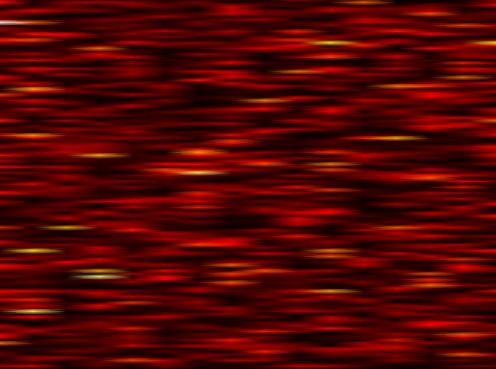
Label: FOFDM